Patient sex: M
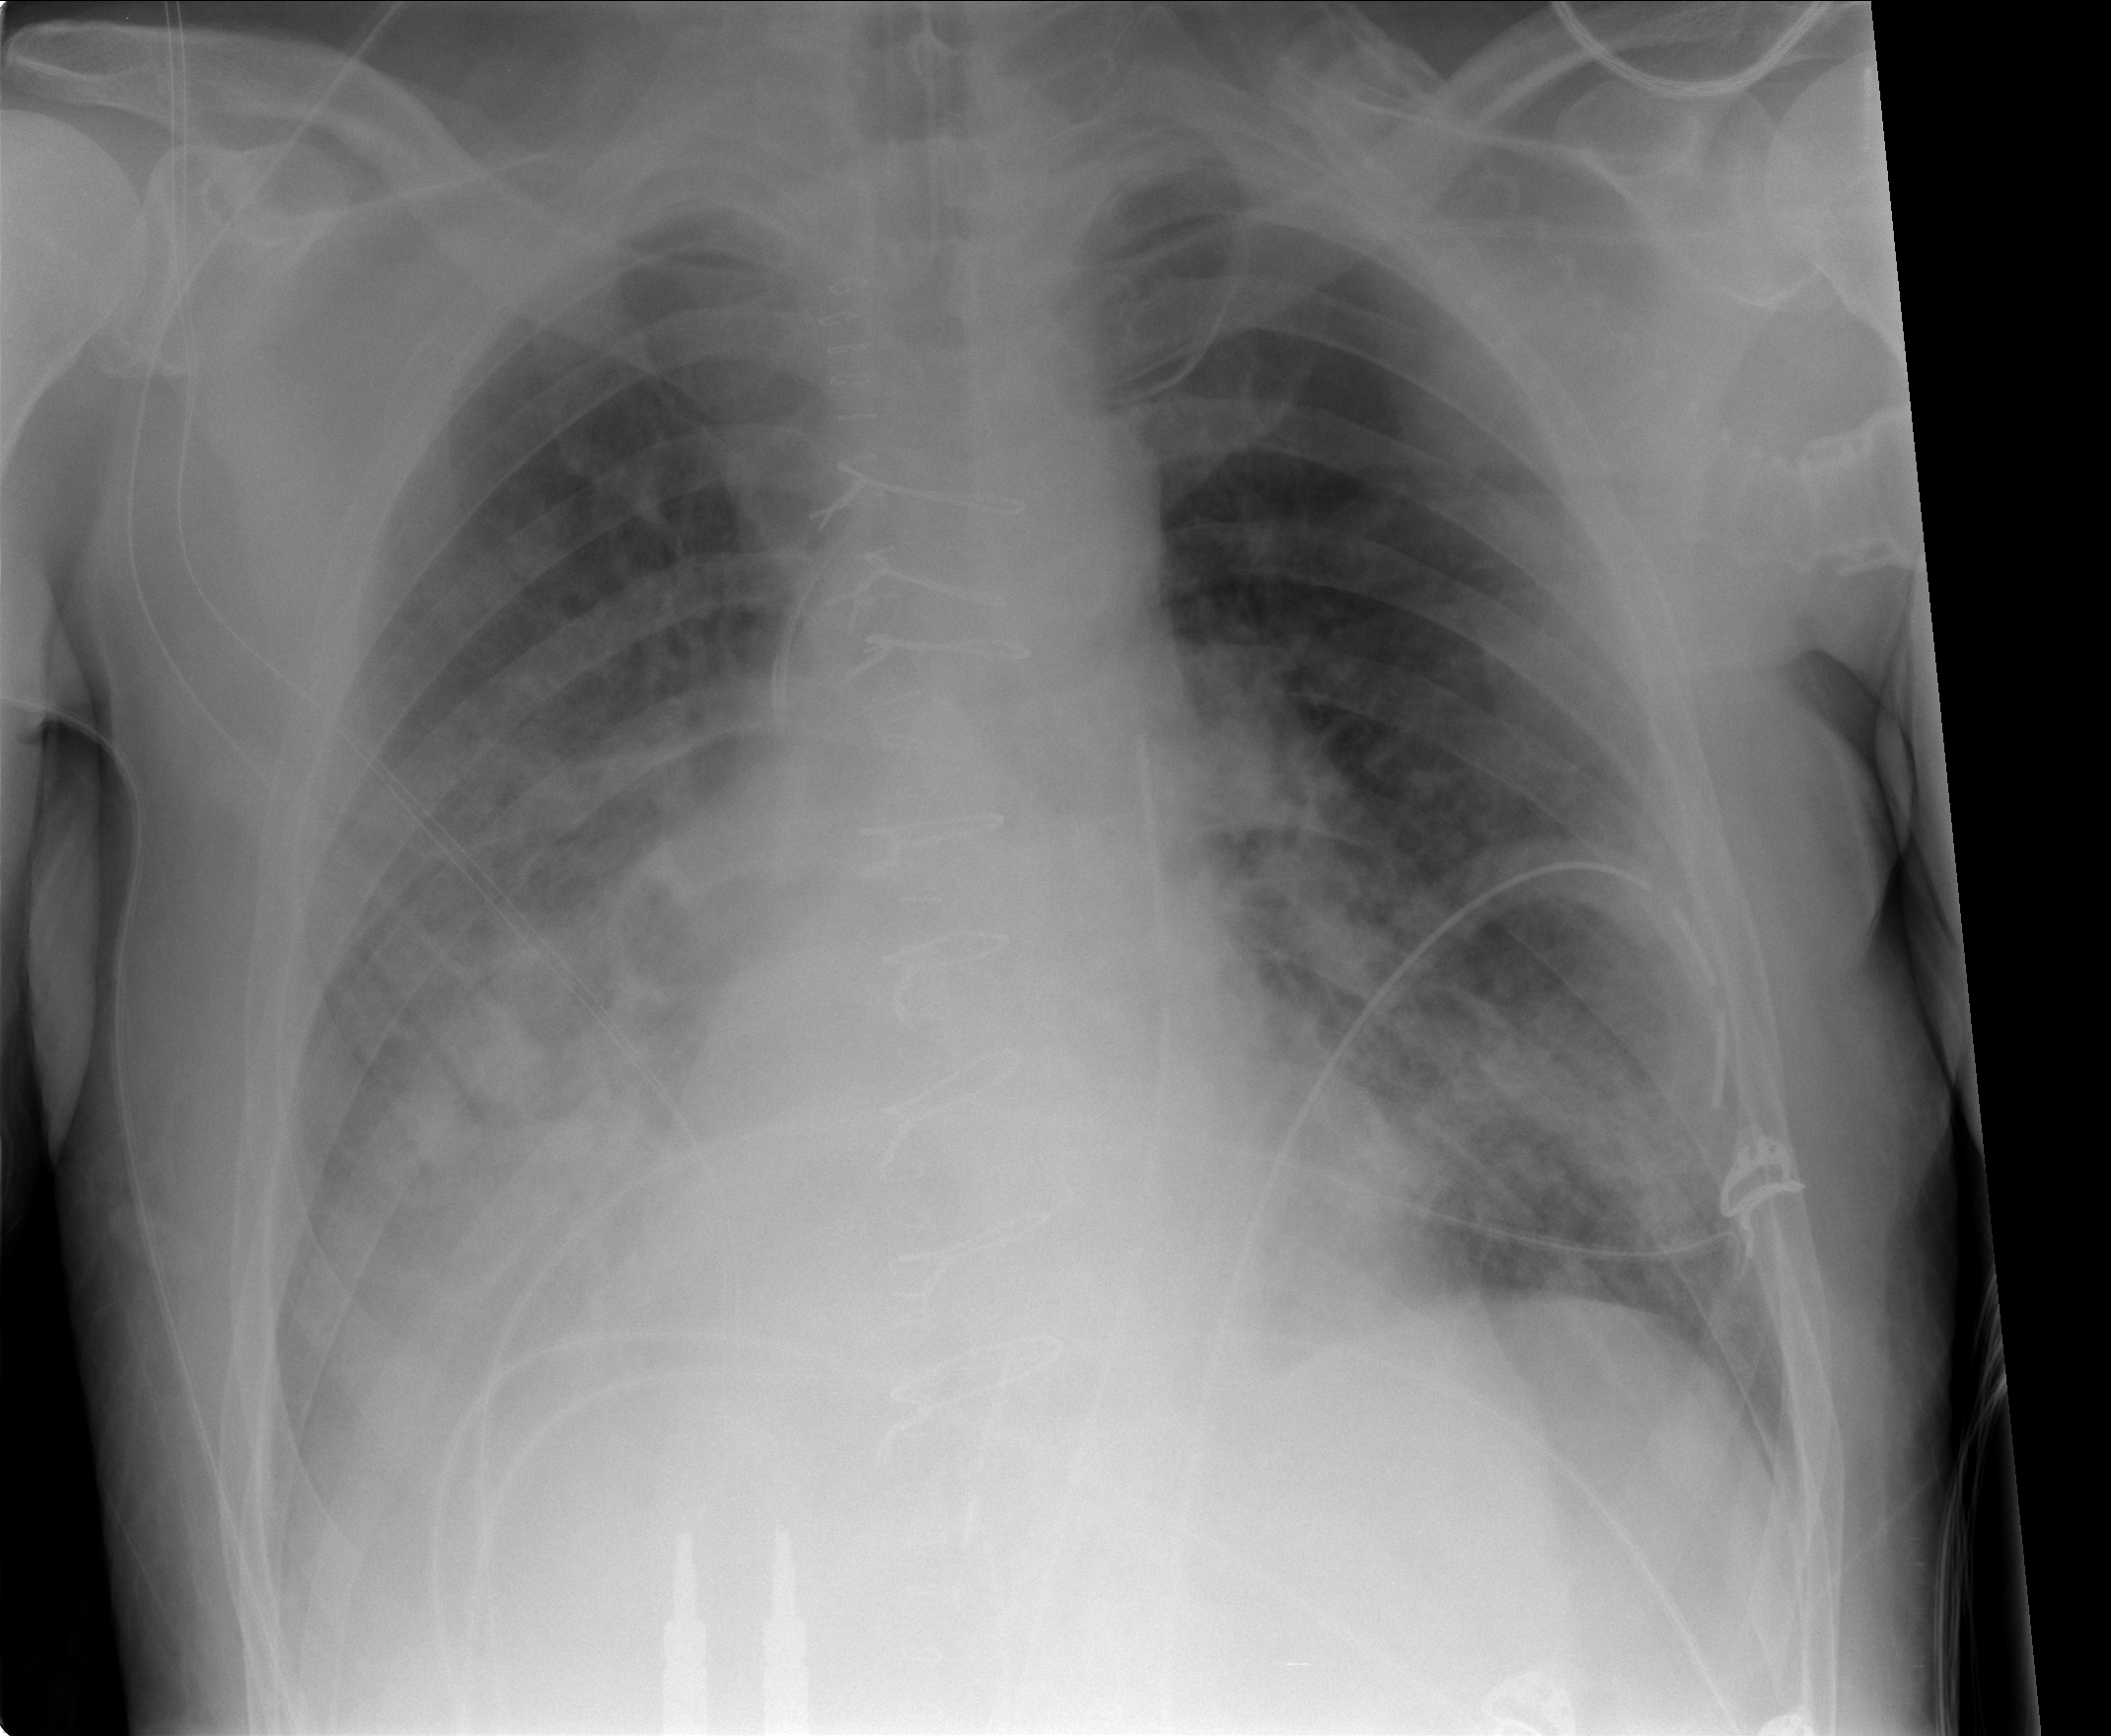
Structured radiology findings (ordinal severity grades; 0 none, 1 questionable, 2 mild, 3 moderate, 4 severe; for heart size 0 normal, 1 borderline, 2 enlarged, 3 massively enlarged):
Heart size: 0
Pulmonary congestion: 2
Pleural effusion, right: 2
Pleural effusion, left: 0
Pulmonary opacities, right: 3
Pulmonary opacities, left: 2
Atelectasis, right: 0
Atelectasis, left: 0